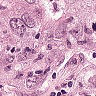
Metastatic tissue present: yes